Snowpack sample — Loveland Pass, Silver Plume, Colorado, USA (12/14/25, 10:50 AM MST)
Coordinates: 39.664, -105.882
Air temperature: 36 °F
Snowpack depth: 67 cm
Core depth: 30 cm
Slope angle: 6°, slope face: 326°
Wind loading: low
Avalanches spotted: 0
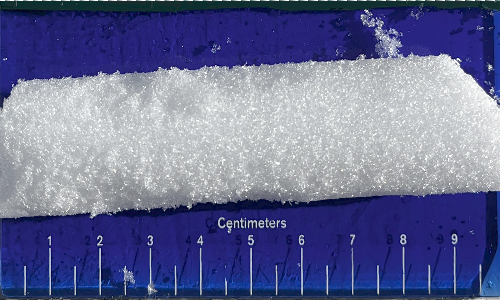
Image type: core
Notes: No avalanches spotted, very late start to the season with minimal snowpack